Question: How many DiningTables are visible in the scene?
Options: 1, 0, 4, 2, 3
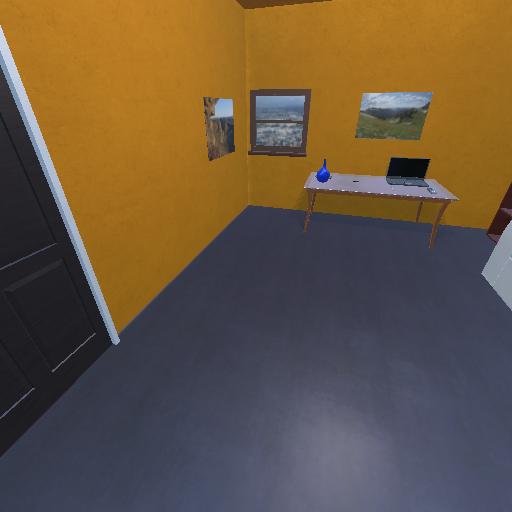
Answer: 1